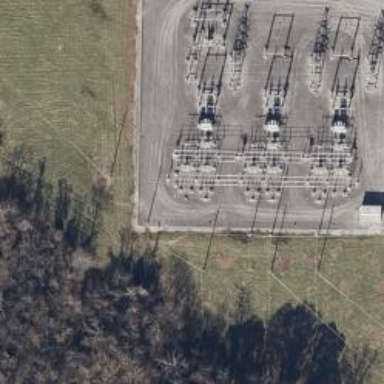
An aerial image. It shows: Switch used for power control.